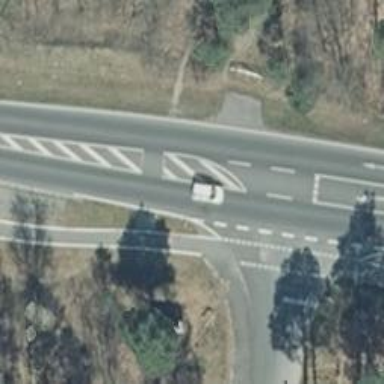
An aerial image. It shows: Secondary road with asphalt surface.